Question: I'm trying to make a web designer , and I'd like to set a restricted area in which the user can drop a node. In essence: the user can drop a node out of the "canvas" (just a rectangle in CSS) and they get lost. Like in the image below:

As you can see, my node is shaped as a rectangle, which can be dropped out of the zone I'm trying to limit. What should I do?
Thanks!
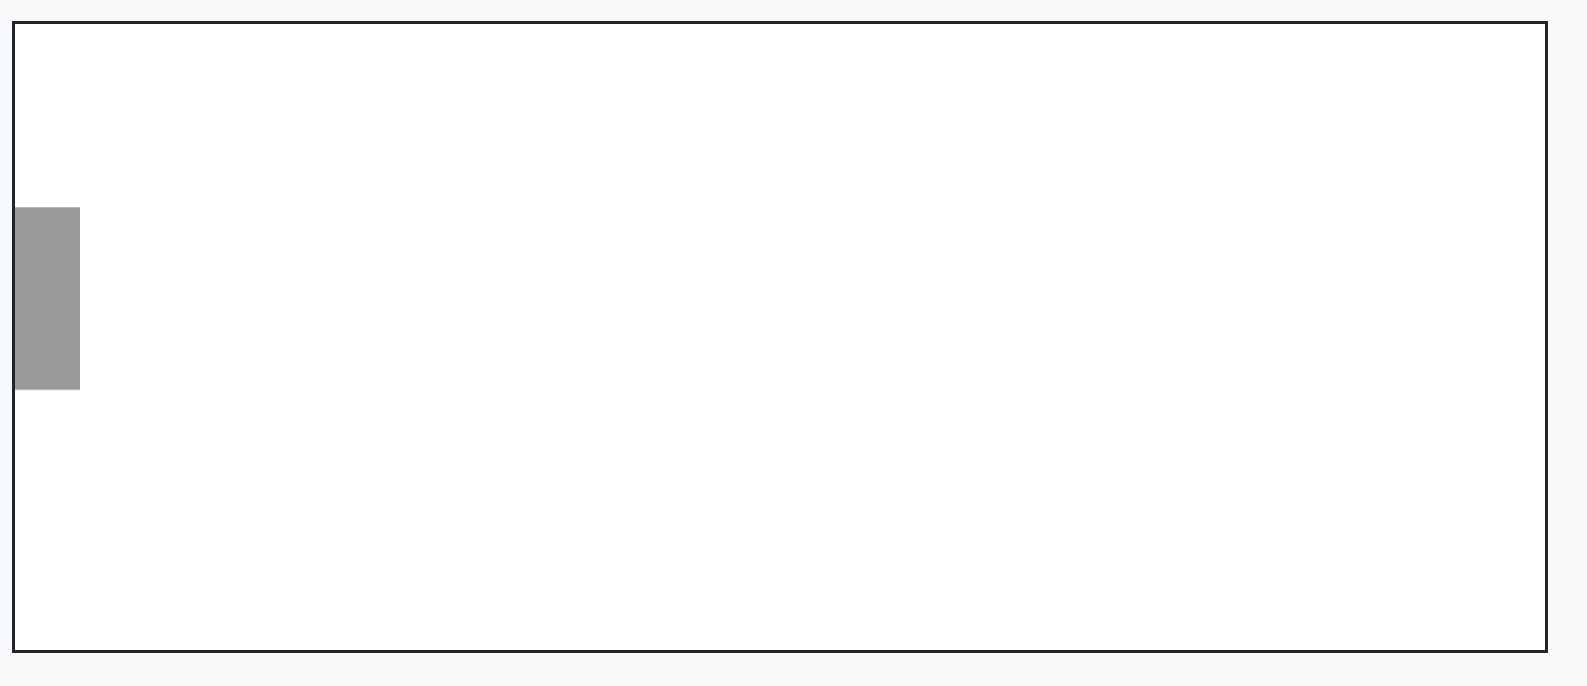
Answer: The following code snippet uses both the built in <URL> extension.
'''
document.addEventListener("DOMContentLoaded", function() {
var cy = (window.cy = cytoscape({
container: document.getElementById("cy"),
style: [{
selector: "node",
style: {
content: "data(id)"
}
},
{
selector: "edge",
style: {
"target-arrow-shape": "triangle"
}
},
{
selector: ":selected",
style: {}
}
],
elements: {
nodes: [{
data: {
id: "n0"
}
},
{
data: {
id: "n1"
}
},
{
data: {
id: "n2"
}
},
{
data: {
id: "n3"
}
},
{
data: {
id: "n4"
}
},
{
data: {
id: "n5"
}
},
{
data: {
id: "n6"
}
},
{
data: {
id: "n7"
}
},
{
data: {
id: "n8"
}
},
{
data: {
id: "n9"
}
},
{
data: {
id: "n10"
}
},
{
data: {
id: "n11"
}
},
{
data: {
id: "n12"
}
},
{
data: {
id: "n13"
}
},
{
data: {
id: "n14"
}
},
{
data: {
id: "n15"
}
},
{
data: {
id: "n16"
}
}
],
edges: [{
data: {
source: "n0",
target: "n1"
}
},
{
data: {
source: "n1",
target: "n2"
}
},
{
data: {
source: "n1",
target: "n3"
}
},
{
data: {
source: "n4",
target: "n5"
}
},
{
data: {
source: "n4",
target: "n6"
}
},
{
data: {
source: "n6",
target: "n7"
}
},
{
data: {
source: "n6",
target: "n8"
}
},
{
data: {
source: "n8",
target: "n9"
}
},
{
data: {
source: "n8",
target: "n10"
}
},
{
data: {
source: "n11",
target: "n12"
}
},
{
data: {
source: "n12",
target: "n13"
}
},
{
data: {
source: "n13",
target: "n14"
}
},
{
data: {
source: "n13",
target: "n15"
}
}
]
},
layout: {
name: "dagre",
padding: 50
}
}));
// demo your core ext
cy.autopanOnDrag({
/* Options here */
});
cy.on('tapdrag', 'node', function() {
cy.fit(cy.elements(), 50);
cy.center();
})
});
'''
'''
body {
font-family: helvetica neue, helvetica, liberation sans, arial, sans-serif;
font-size: 14px;
}
#cy {
position: absolute;
width: 60%;
height: 60%;
border: 1px solid gray;
}
'''
'''
<html>
<head>
<script src="https://cdn.jsdelivr.net/npm/jquery@3.4.1/dist/jquery.min.js"></script>
<script src="https://unpkg.com/cytoscape/dist/cytoscape.min.js"></script>
<script src="https://unpkg.com/dagre@0.7.4/dist/dagre.js"></script>
<script src="https://cdn.jsdelivr.net/npm/cytoscape-dagre@2.1.0/cytoscape-dagre.min.js"></script>
<script src="https://cdn.jsdelivr.net/npm/cytoscape-autopan-on-drag@2.2.0/cytoscape-autopan-on-drag.min.js"></script>
</head>
<body>
<div id="cy"></div>
</body>
</html>
'''